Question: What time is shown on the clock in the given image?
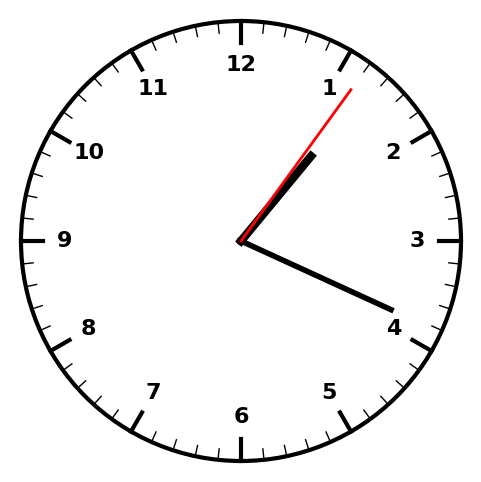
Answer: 01:19:06